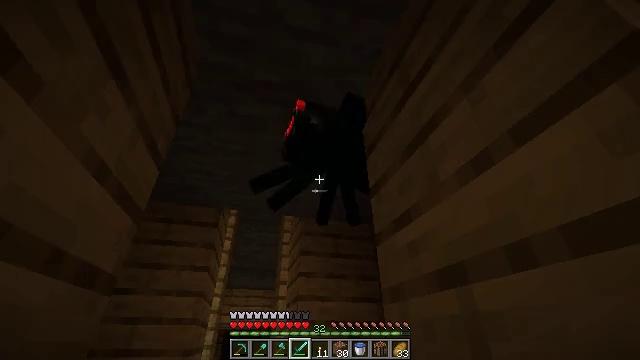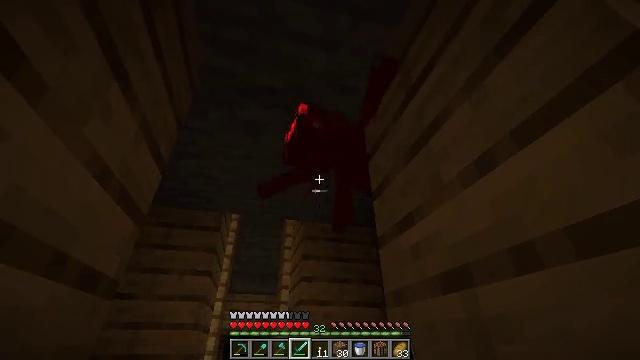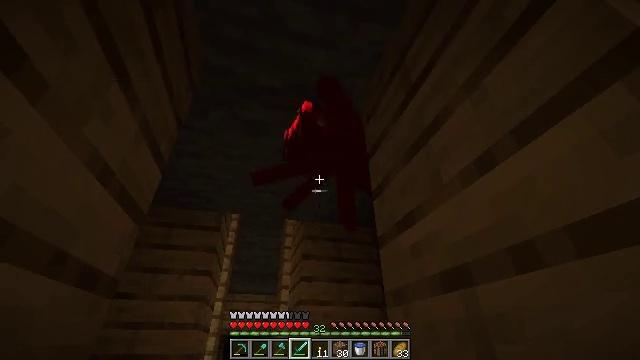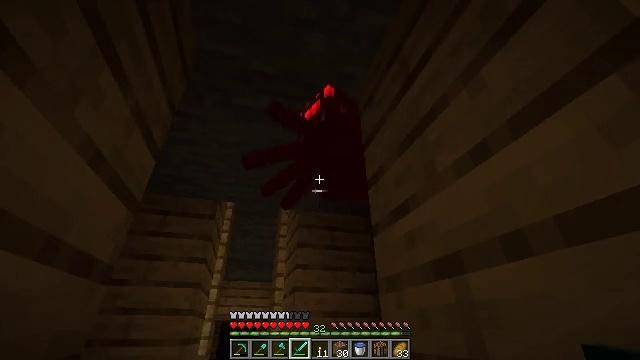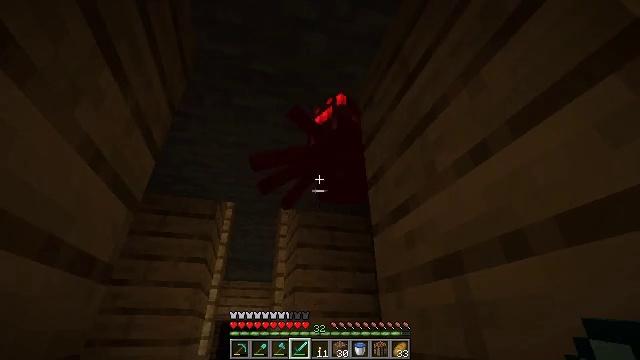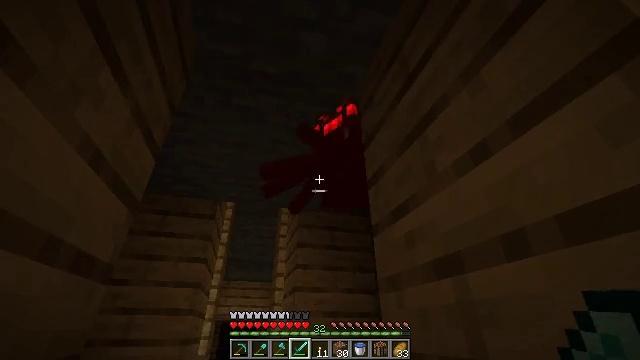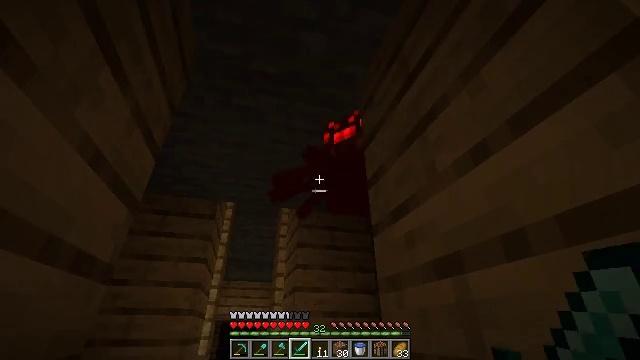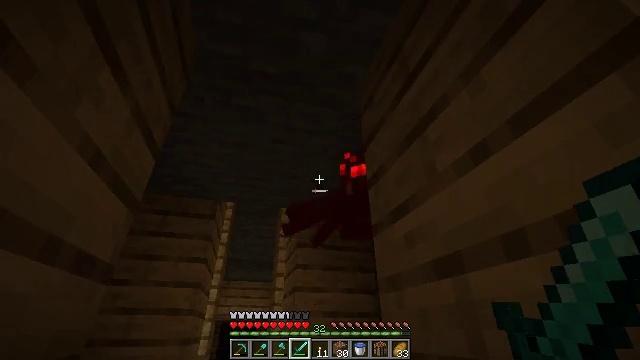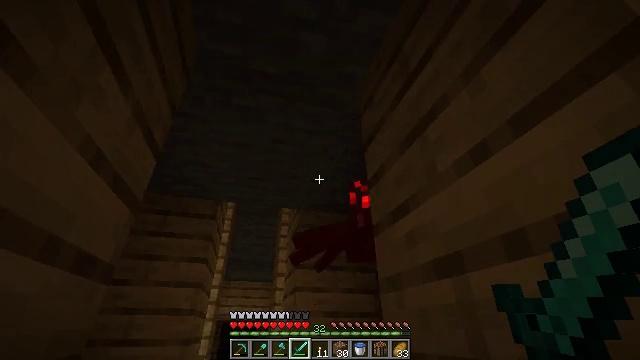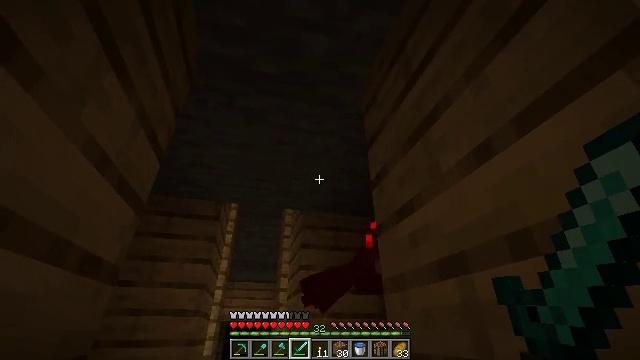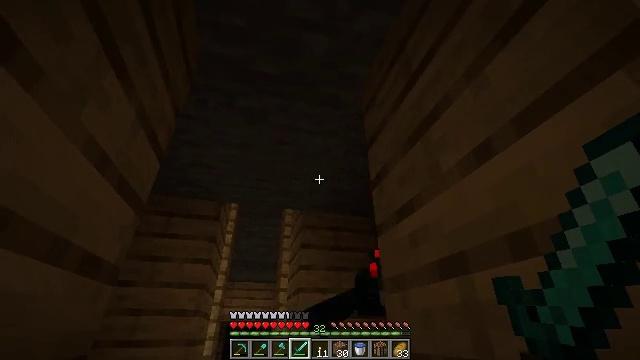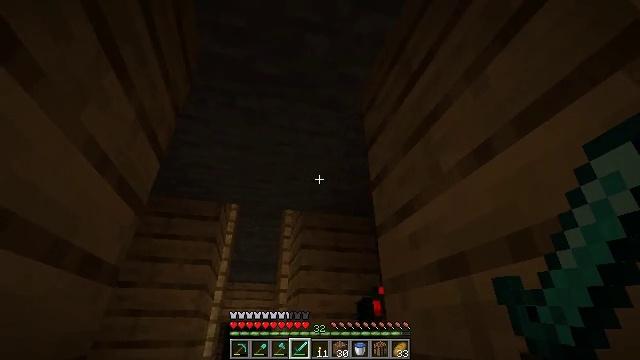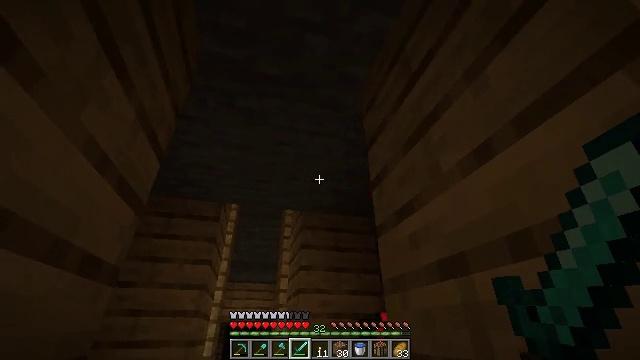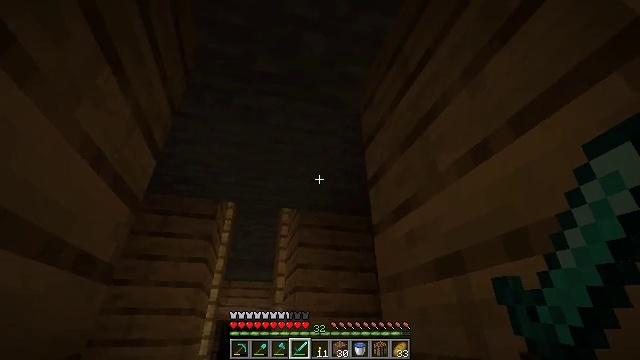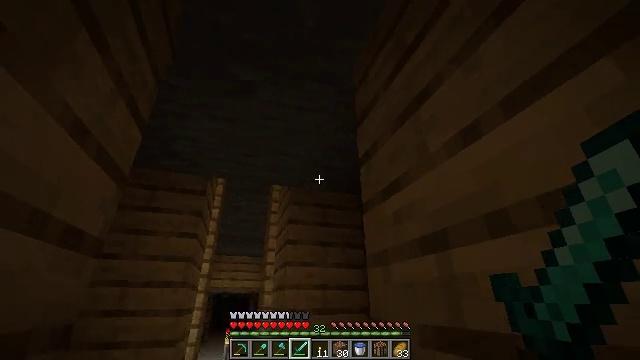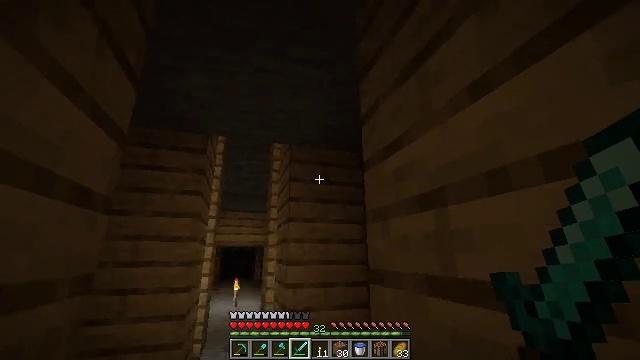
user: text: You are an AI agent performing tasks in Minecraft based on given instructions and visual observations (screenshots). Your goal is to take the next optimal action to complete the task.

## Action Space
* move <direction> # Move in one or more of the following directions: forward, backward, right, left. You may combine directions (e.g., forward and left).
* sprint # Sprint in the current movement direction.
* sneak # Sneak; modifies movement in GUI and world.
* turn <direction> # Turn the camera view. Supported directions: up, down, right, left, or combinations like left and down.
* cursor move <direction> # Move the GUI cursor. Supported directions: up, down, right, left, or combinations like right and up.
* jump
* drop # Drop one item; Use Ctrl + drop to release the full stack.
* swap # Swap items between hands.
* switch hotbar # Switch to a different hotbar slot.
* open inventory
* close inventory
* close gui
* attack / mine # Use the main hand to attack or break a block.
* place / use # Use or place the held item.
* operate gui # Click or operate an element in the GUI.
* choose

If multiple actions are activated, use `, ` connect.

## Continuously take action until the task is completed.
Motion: motion action
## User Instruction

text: Hunt a cave spider.
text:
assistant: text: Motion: no_op
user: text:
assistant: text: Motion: no_op
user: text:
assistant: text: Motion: turn right and down
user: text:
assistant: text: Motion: no_op
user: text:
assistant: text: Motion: no_op
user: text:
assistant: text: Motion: no_op
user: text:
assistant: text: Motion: no_op
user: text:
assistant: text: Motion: no_op
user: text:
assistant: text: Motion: no_op
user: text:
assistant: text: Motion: no_op
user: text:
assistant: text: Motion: no_op
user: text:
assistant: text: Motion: no_op
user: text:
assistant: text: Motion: no_op
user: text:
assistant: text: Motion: turn right and down
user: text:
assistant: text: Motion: turn down
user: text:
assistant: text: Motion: turn right and down
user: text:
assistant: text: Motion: move back, turn down
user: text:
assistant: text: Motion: move back, turn down
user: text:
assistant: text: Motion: move back, turn down
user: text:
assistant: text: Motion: move back
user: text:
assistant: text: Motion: no_op
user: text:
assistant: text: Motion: no_op
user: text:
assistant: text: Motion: no_op
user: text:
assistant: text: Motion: turn left
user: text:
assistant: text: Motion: turn left
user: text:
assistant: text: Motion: turn up
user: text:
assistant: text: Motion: turn up
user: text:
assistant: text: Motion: turn up, attack / mine
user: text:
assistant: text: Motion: turn left and up, attack / mine
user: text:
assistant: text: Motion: attack / mine